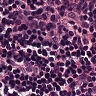
Metastatic tissue present: no